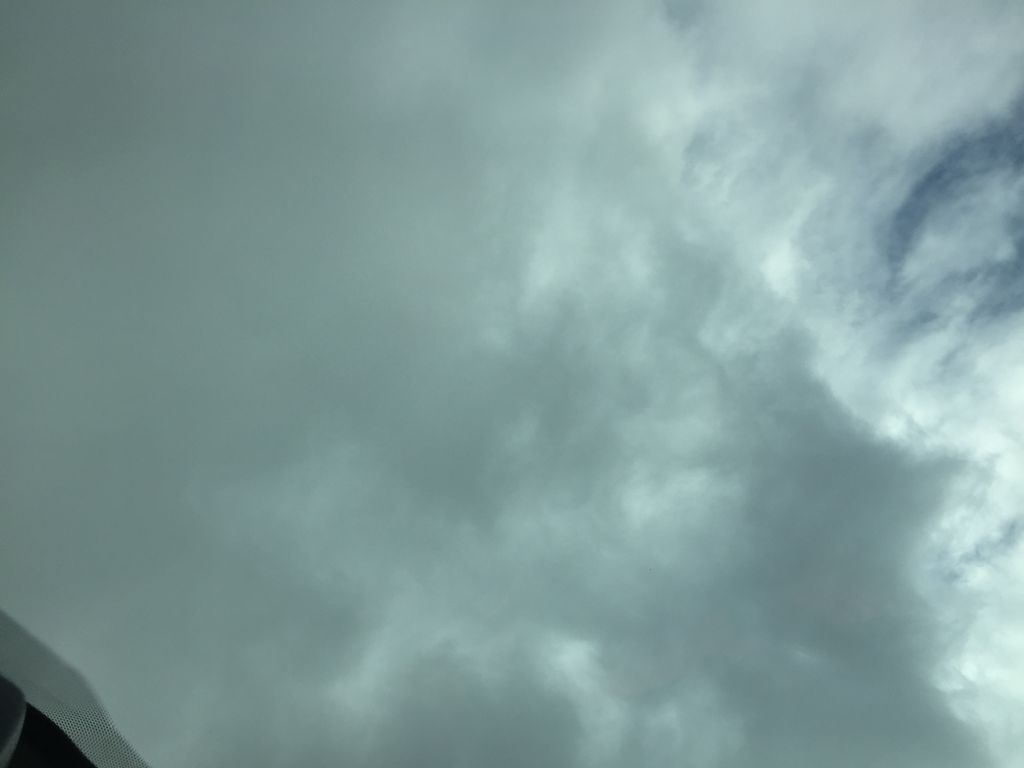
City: vancouver